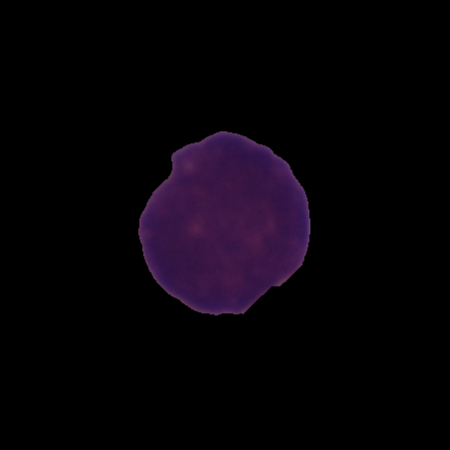
Label: cancer